Question: I started with JSP training recently and try to rebuild a simple session from online source.
'''
<html>
<body>
<form action="welcome.jsp">
<input type="text" name="uname">
<input type="submit" value="go"><br/>
</form>
</body>
</html>'
'''
'''
<html>
<body>
<%
String name=request.getParameter("uname");
out.print("Welcome "+name);
session.setAttribute("user",name);
<a href="second.jsp">second jsp page</a>
%>
</body>
</html>
'''
'''
<html>
<body>
<%
String name=(String)session.getAttribute("user");
out.print("Hello "+name);
%>
</body> [enter image description here][1]
</html>
'''

I do not understand why there are so many errors, as I am following to tutorial strictly.
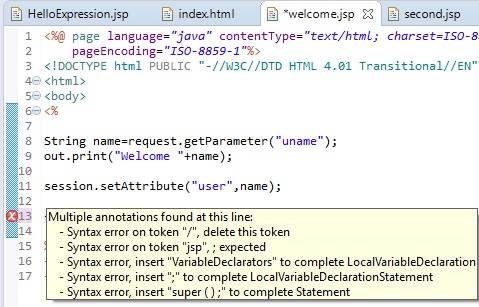
Answer: I think it's because you have included your 'a' link inside the scriptlet :
'''
<html>
<body>
<%
String name=request.getParameter("uname");
out.print("Welcome "+name);
session.setAttribute("user",name);
<a href="second.jsp">second jsp page</a> //THIS SHOULD BE OUTSIDE SCRIPTLET CODE
%>
<a href="second.jsp">second jsp page</a> //PUT IT HERE
</body>
</html>
'''
And you should not be using scriptlets <URL>